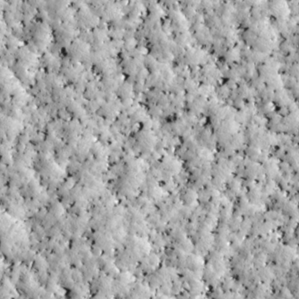
Label: non_frost